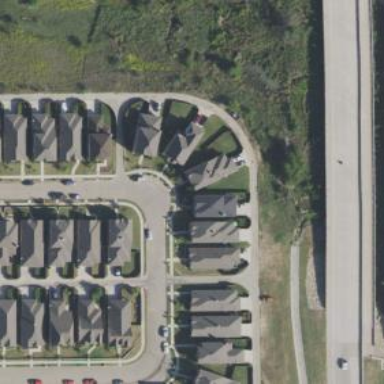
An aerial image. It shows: Residential road with separate sidewalk.